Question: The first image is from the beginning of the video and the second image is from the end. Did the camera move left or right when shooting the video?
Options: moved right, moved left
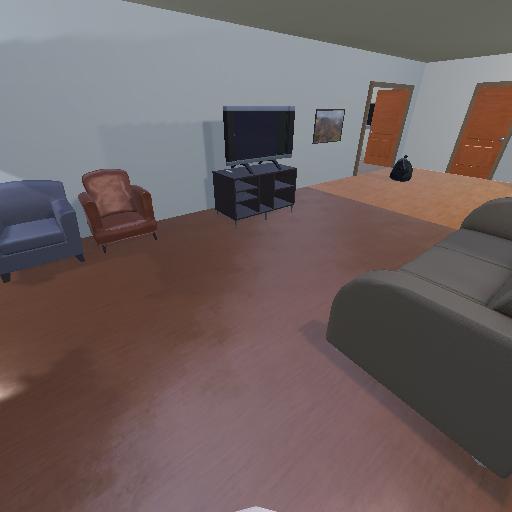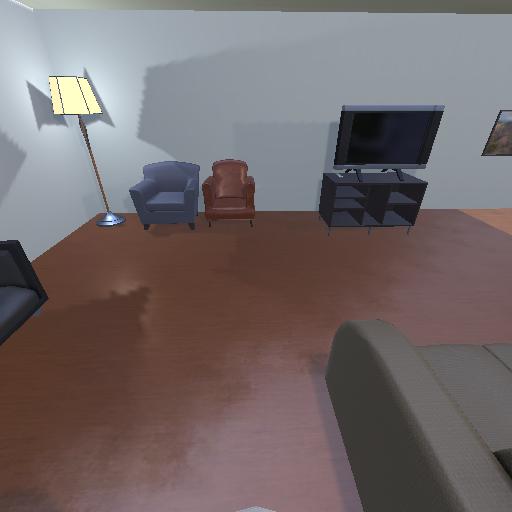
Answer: moved right